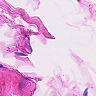
Metastatic tissue present: no